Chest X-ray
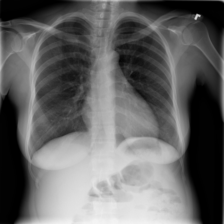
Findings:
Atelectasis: negative
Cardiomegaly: negative
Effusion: negative
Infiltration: negative
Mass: negative
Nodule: negative
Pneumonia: negative
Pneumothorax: negative
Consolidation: negative
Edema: negative
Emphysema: negative
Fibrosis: negative
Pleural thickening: negative
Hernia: negative